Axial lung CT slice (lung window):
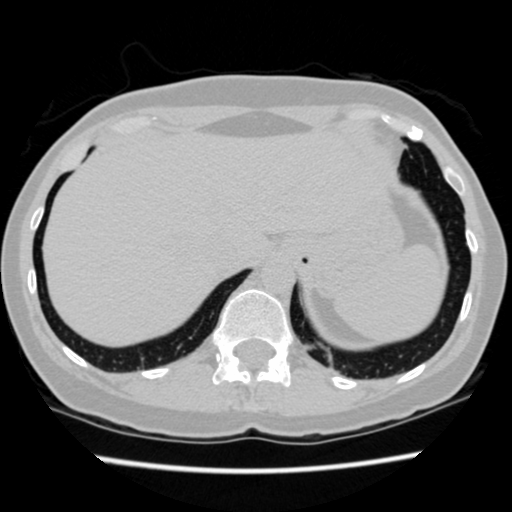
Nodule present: no